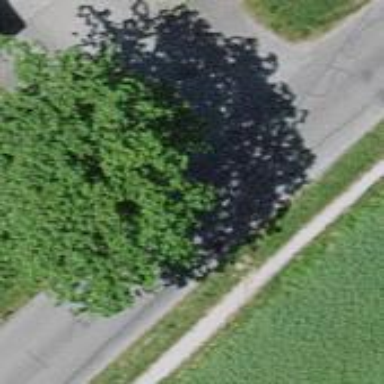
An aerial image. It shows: Unclassified road with asphalt surface.